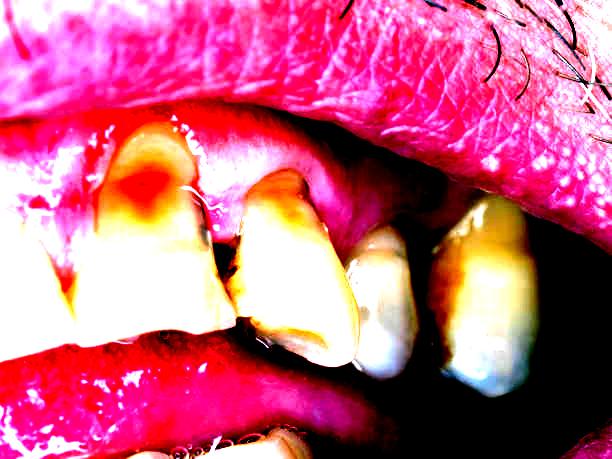
Condition: Gingivitis